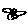
Label: hexagon